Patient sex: M
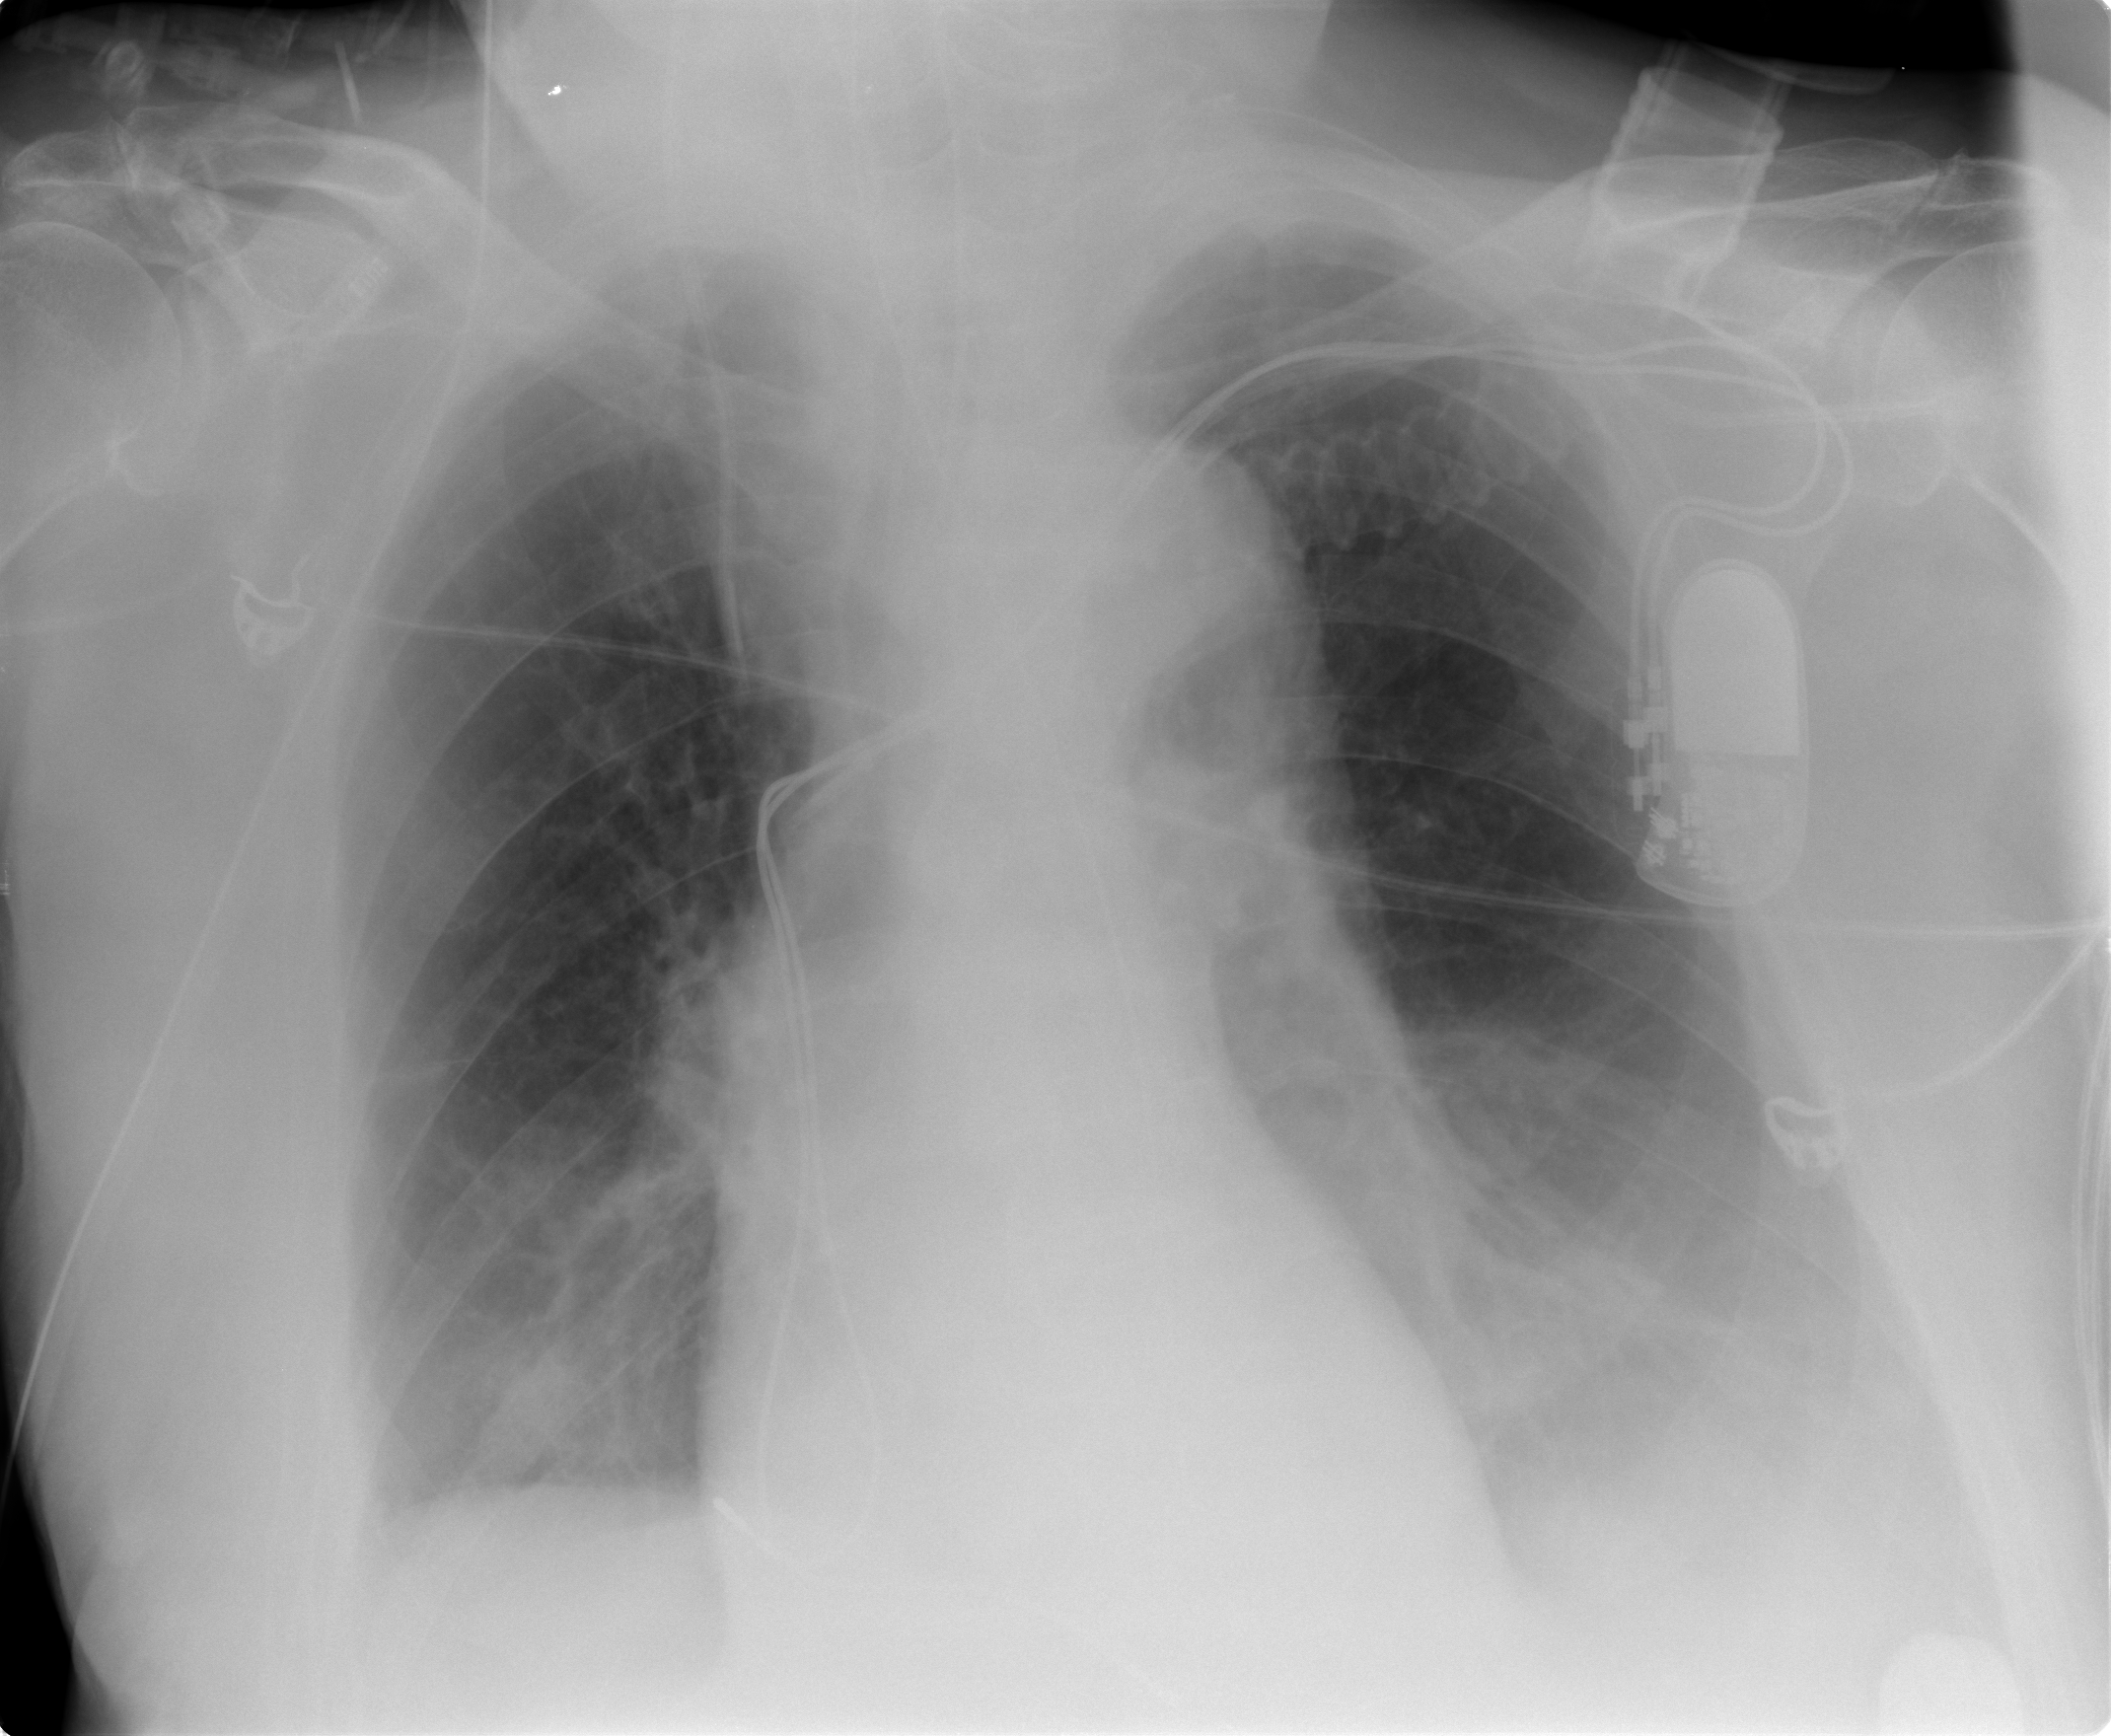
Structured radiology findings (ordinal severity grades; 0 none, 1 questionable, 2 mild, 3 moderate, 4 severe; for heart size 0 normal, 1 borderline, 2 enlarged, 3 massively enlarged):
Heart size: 0
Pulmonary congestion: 0
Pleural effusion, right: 1
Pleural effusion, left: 2
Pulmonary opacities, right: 0
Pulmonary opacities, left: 0
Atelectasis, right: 1
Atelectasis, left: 2